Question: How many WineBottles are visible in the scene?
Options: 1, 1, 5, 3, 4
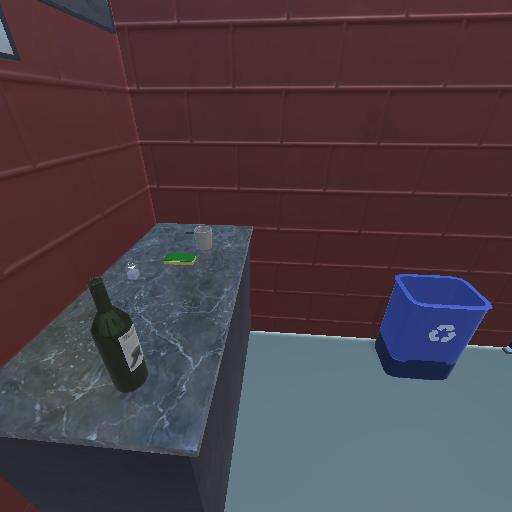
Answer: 1